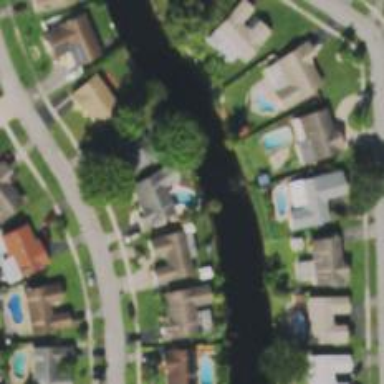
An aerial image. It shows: Canal.